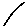
Label: line